Question: I have a simple 'has_many' attachments situation:
'''
class Project < ActiveRecord::Base
has_many :images, :class_name => 'ProjectImage', :dependent => :destroy
class ProjectImage < ActiveRecord::Base
has_attached_file :image
belongs_to :project
'''
Is it possible (via Rails Admin) to directly add images when creating/editting project?
Now there are two ways (both suck!):
1) Create/Edit a ProjectImage instance and add it to the project (you have to search for it).
2) 'Add a new Project image' which creates a modal and is afterwards same as 1)

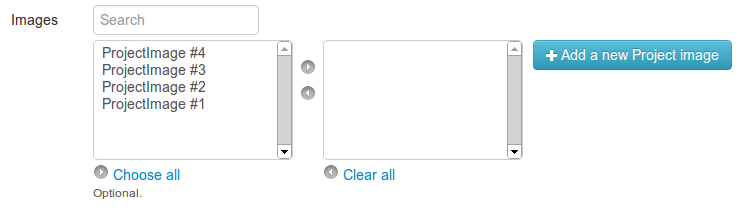
Answer: The key is: using 'accepts_nested_attributes_for'.
eg:
'''
has_many :images, :class_name => 'ProjectImage', :dependent => :destroy, :inverse_of => :project
accepts_nested_attributes_for :images, :allow_destroy => true
'''